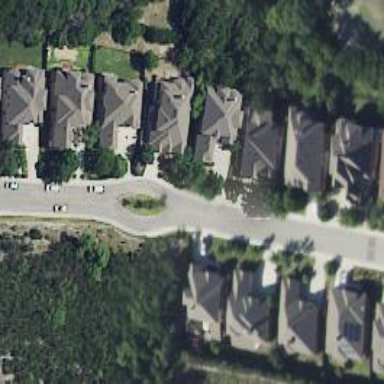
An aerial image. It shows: Residential road.